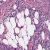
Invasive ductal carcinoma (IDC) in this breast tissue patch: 1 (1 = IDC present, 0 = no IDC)